如图，矩形$ABCD$中，$AB = 4\sqrt{2}$，$AD = 2$，以$AB$为直径作半圆$O$，则图中阴影部分的面积是（\quad\quad）

\vspace{0.3cm}
\noindent\textbf{A．$4\pi - 8$ \quad\quad B．$2\pi - 4$ \quad\quad C．$\dfrac{4}{3}\pi - \dfrac{8}{3}$ \quad\quad D．$\dfrac{2}{3}\pi - \dfrac{4}{3}$}
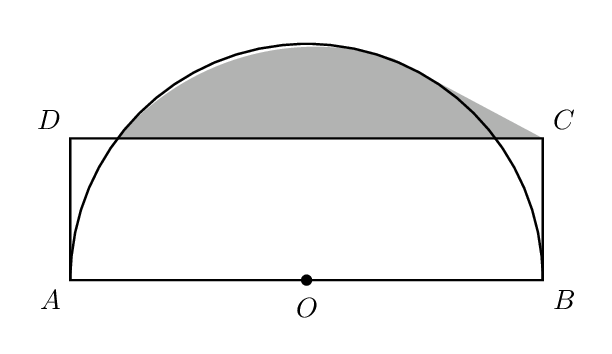
【解答】
\vspace{0.5cm}
\noindent\textbf{【答案】B}

\vspace{0.5cm}
\noindent\textbf{【分析】本题主要考查了求扇形面积，垂径定理，勾股定理．设$CD$与半圆$O$交于点$E$，$F$，过点$O$作$OM \perp CD$于点$M$，则$OM = AD = 2$，$OE = \dfrac{1}{2}AB = \dfrac{1}{2} \times 4\sqrt{2} = 2\sqrt{2}$，根据垂径定理可得$EF = 2EM$，$\angle FOM = \angle EOM$，再结合勾股定理可得$OM = EM$，$EF = 2EM = 4$，从而得到$\angle EOF = 90^\circ$，然后根据$S_{\text{扇形}EOF} - S_{\triangle EOF}$，即可求解．}

\vspace{0.5cm}
\noindent\textbf{【详解】解：如图，设$CD$与半圆$O$交于点$E$，$F$，过点$O$作$OM \perp CD$于点$M$，则$OM = AD = 2$，$OE = \dfrac{1}{2}AB = \dfrac{1}{2} \times 4\sqrt{2} = 2\sqrt{2}$，}

\noindent\textbf{$\therefore EF = 2EM$，$\angle FOM = \angle EOM$，}
\noindent\textbf{$\therefore EM = \sqrt{OE^2 - OM^2} = \sqrt{(2\sqrt{2})^2 - 2^2} = 2$，}
\noindent\textbf{$\therefore OM = EM$，$EF = 2EM = 4$，}
\noindent\textbf{$\therefore \triangle EOM$是等腰直角三角形，}
\noindent\textbf{$\therefore \angle FOM = \angle EOM = 45^\circ$，}
\noindent\textbf{$\therefore \angle EOF = 90^\circ$，}
\noindent\textbf{$\therefore$图中阴影部分的面积是$S_{\text{扇形}EOF} - S_{\triangle EOF} = \dfrac{90\pi \times (2\sqrt{2})^2}{360} - \dfrac{1}{2} \times 2 \times 4 = 2\pi - 4$．}
\noindent\textbf{故选：B．}
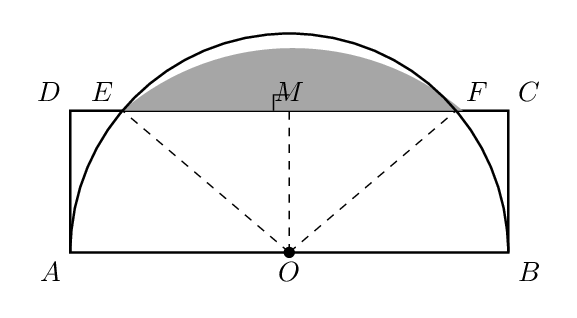